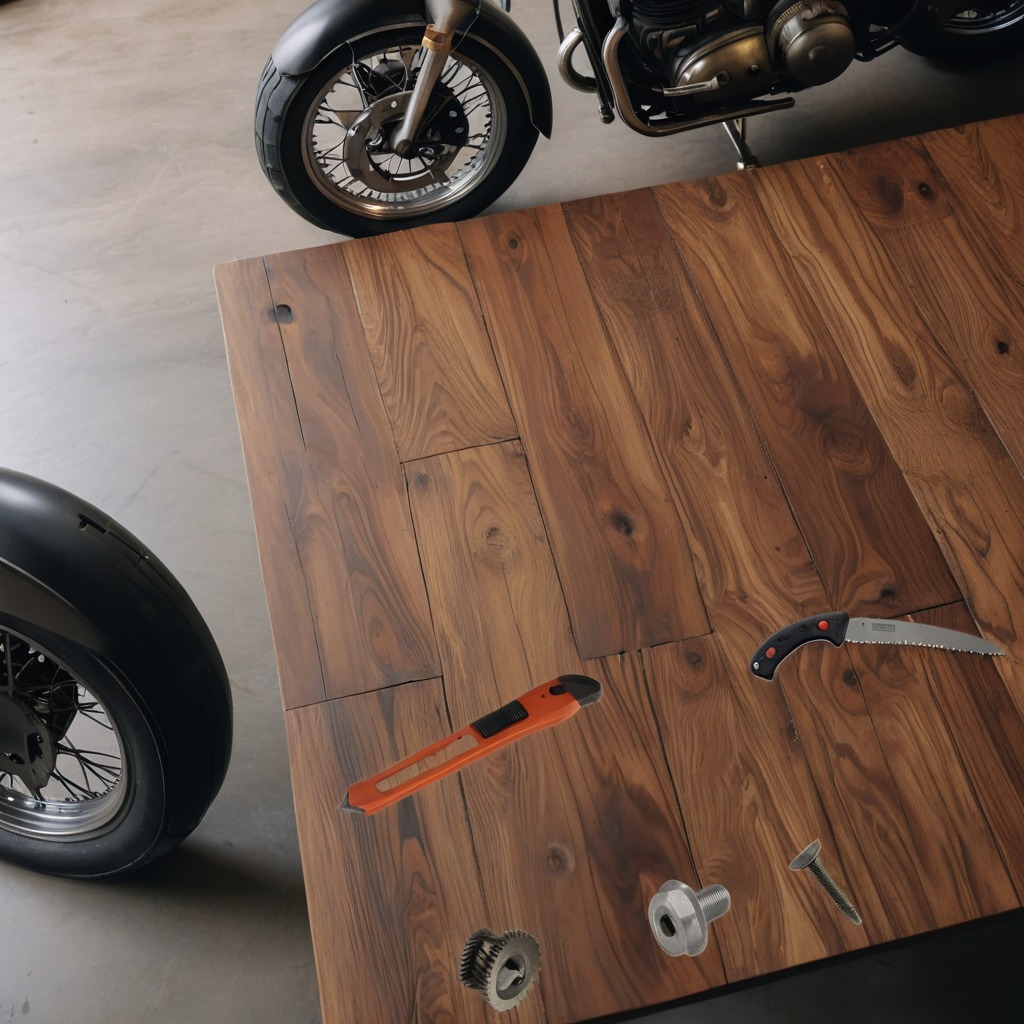
A steel gear with teeth, a utility knife, a metal machine screw, an iron nail, and a handheld metal saw are lying on the oil-spilled wooden table in a vintage motorcycle garage.